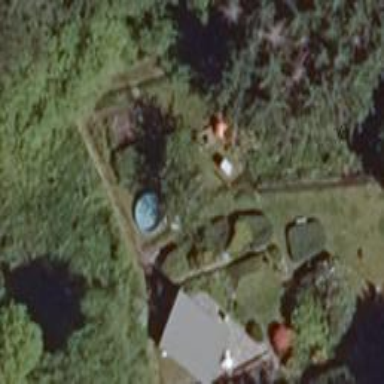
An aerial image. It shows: Garden that is leisure land.